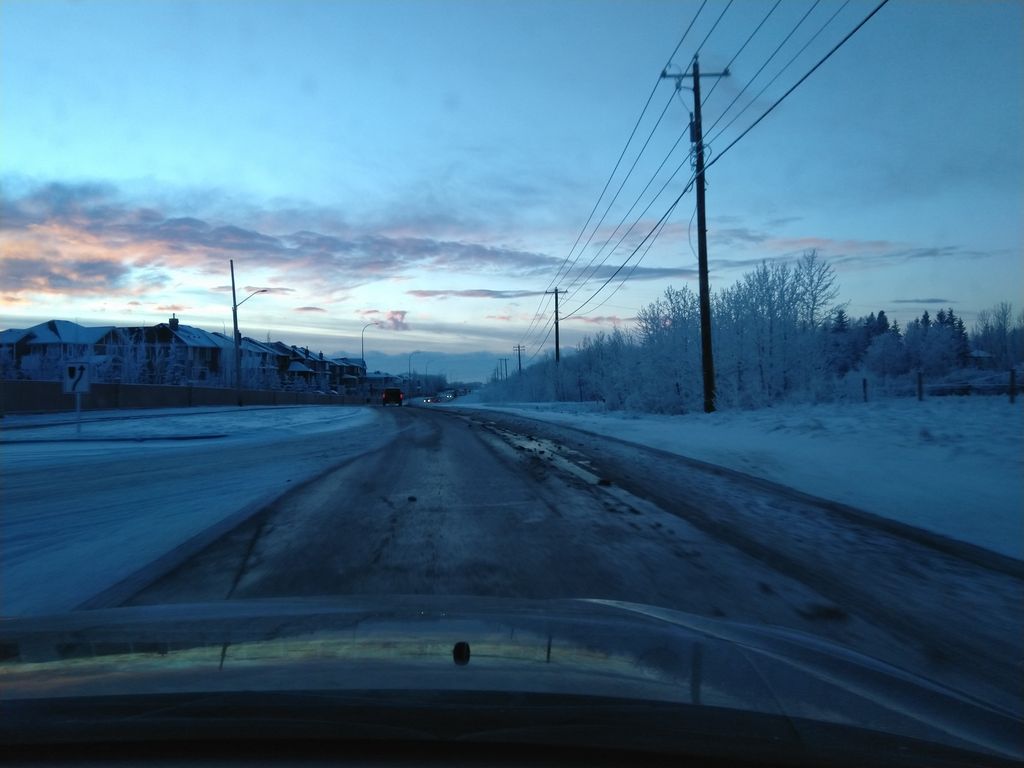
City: calgary